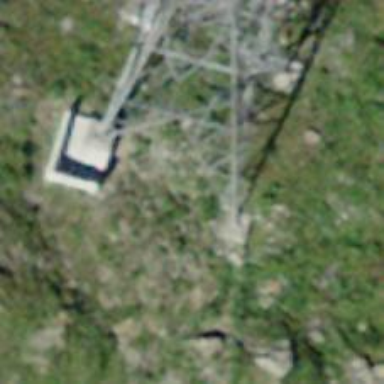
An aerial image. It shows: Cable car system.